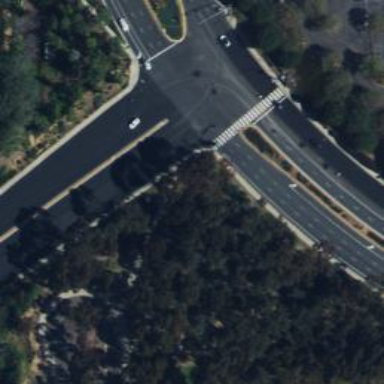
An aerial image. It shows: Primary road with asphalt surface. There is separate sidewalk.